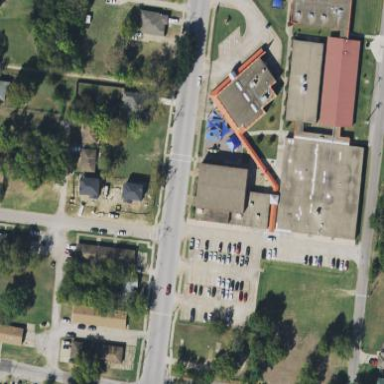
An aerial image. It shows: School.